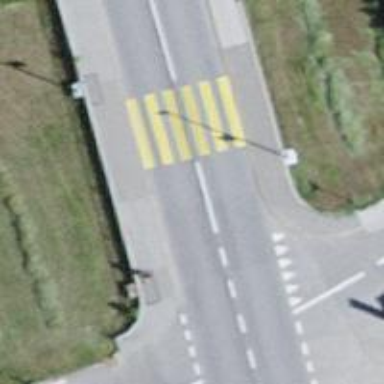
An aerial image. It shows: Zebra crossing on the road.